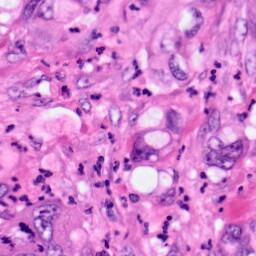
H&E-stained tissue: Pancreatic